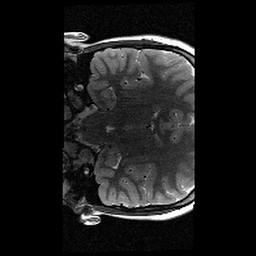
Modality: T2w
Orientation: coronal
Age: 10
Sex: female
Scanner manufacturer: siemens
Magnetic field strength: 3 T
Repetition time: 9.23 s
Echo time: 0.067 s